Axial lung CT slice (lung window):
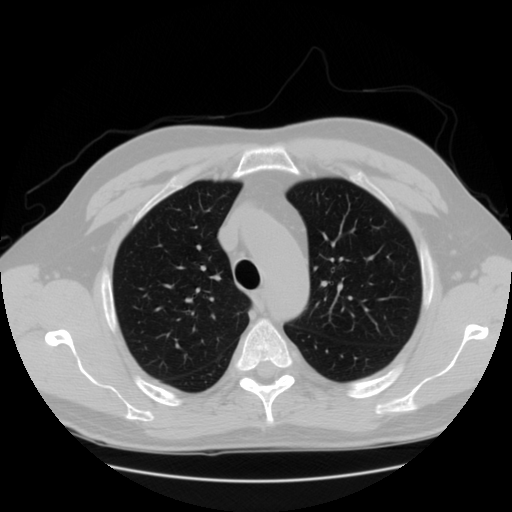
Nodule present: no